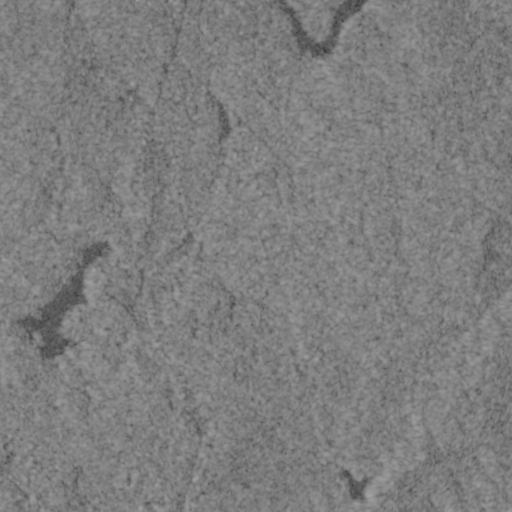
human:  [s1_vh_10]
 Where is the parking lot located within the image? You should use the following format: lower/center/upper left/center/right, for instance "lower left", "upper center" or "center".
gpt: The parking lot is located in the upper left of the image.
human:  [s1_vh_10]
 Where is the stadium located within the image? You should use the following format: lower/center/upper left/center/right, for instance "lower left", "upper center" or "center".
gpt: The stadium is located in the center left of the image.
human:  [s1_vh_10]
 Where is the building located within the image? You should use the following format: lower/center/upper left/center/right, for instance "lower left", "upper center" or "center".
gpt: The building is located in the upper left of the image.
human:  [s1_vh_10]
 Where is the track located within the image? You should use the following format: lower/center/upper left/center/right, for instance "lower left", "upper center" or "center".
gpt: There is no track in the image.

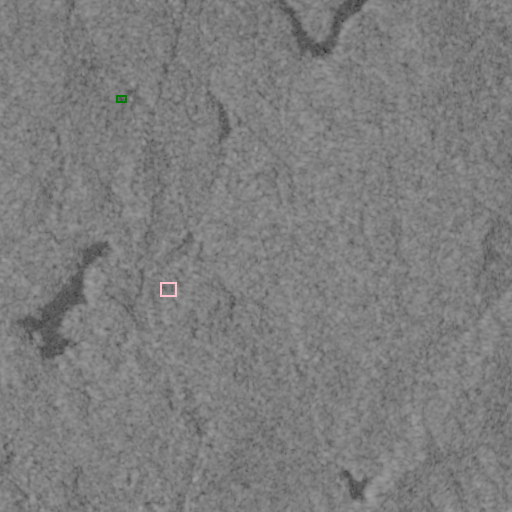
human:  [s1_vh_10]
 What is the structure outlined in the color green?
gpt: The structure outlined in green is a parking lot.
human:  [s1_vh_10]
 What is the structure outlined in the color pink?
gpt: The structure outlined in pink is a stadium.
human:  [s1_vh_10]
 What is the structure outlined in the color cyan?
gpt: There is no cyan outline.